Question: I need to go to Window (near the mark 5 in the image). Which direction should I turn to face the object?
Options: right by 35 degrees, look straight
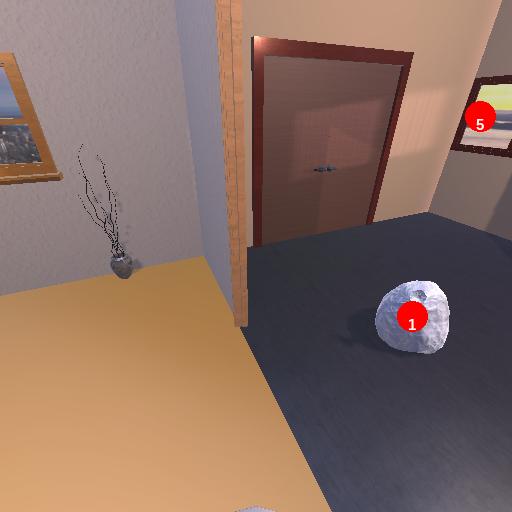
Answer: right by 35 degrees